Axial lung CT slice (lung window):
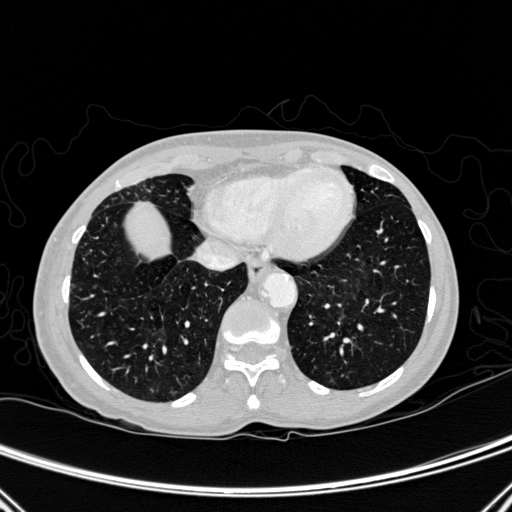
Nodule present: no